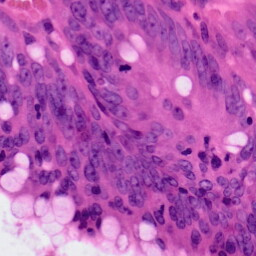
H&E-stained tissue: Colon